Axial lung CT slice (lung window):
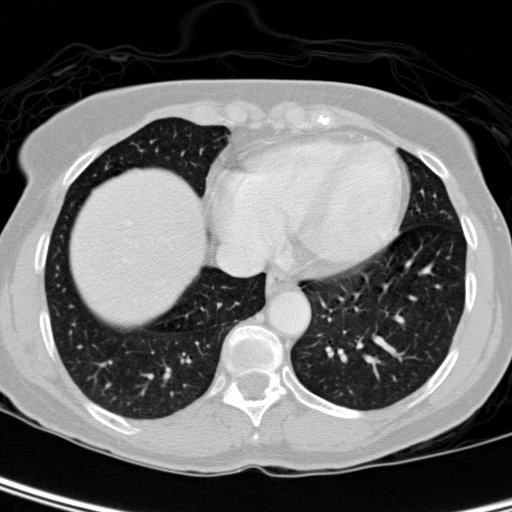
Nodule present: no